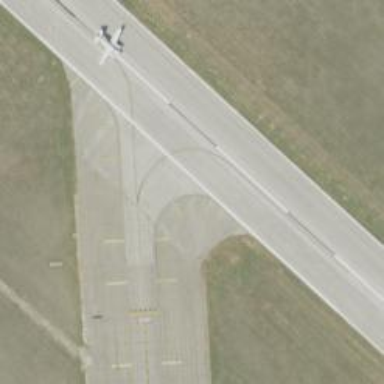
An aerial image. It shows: View of taxiway at the airport.